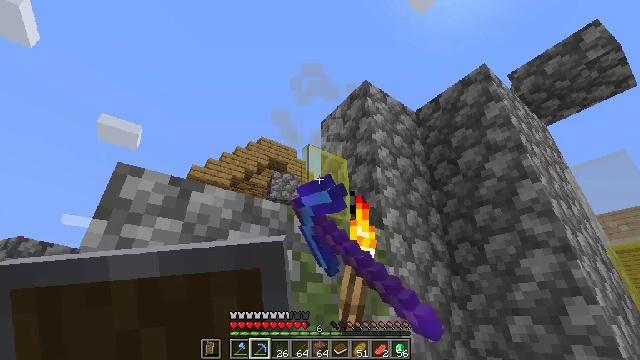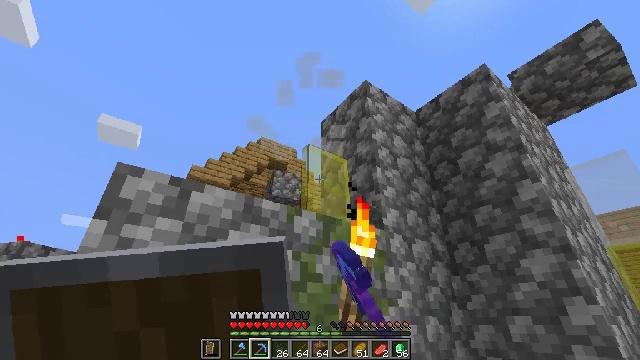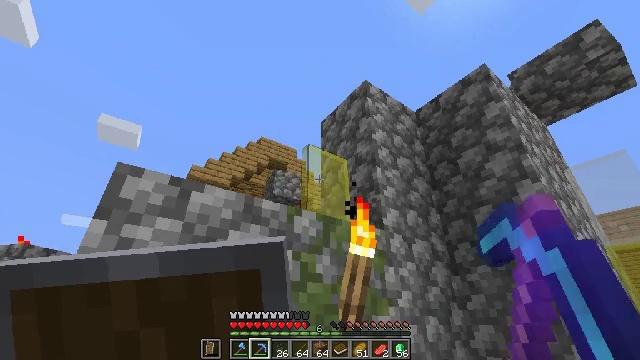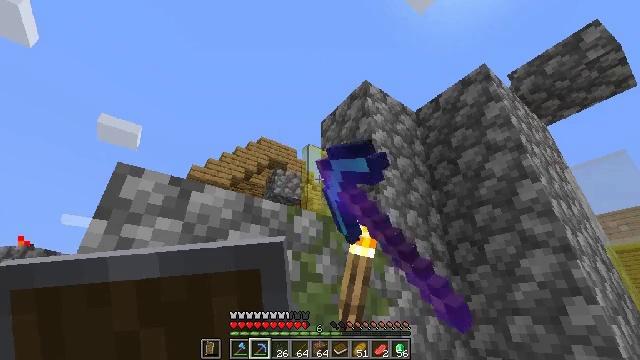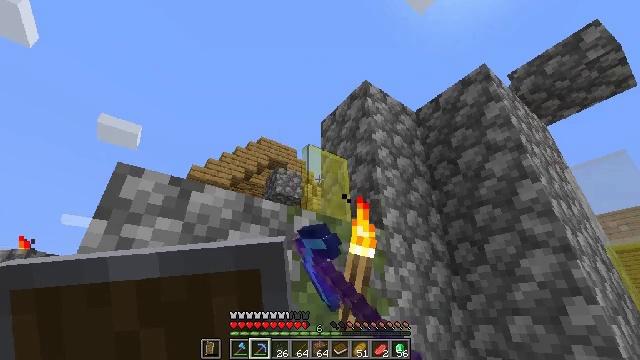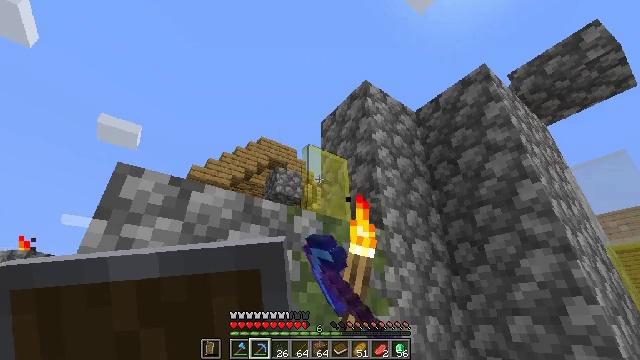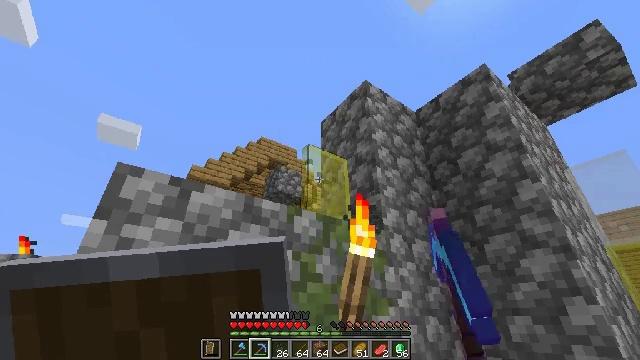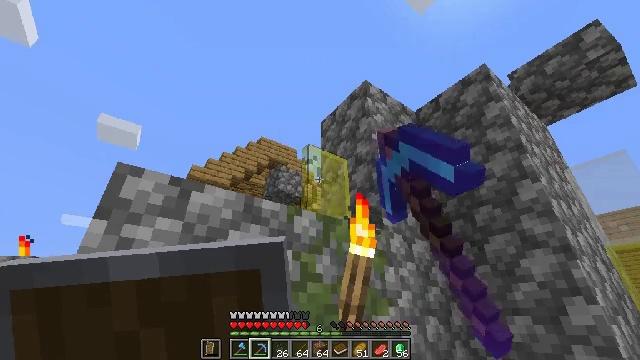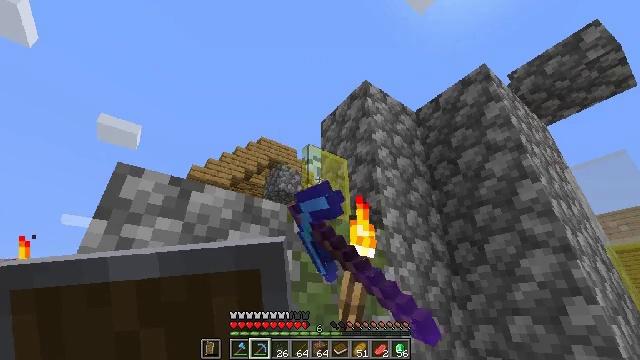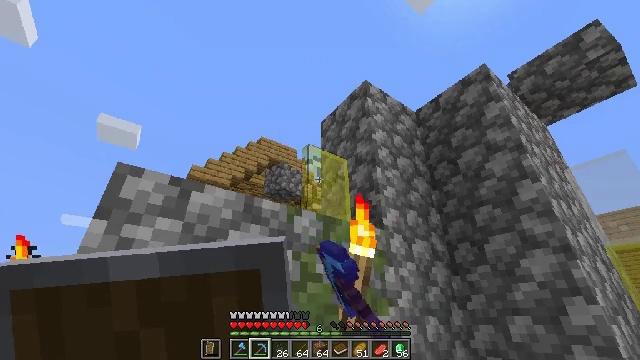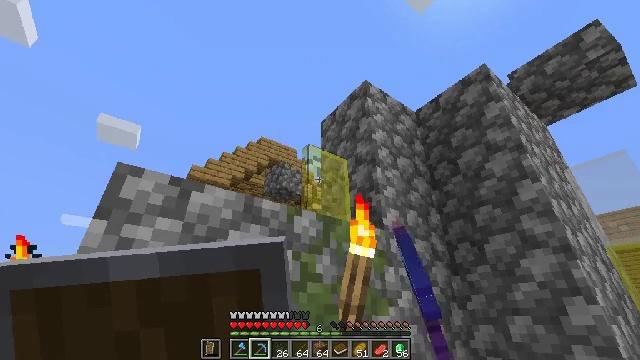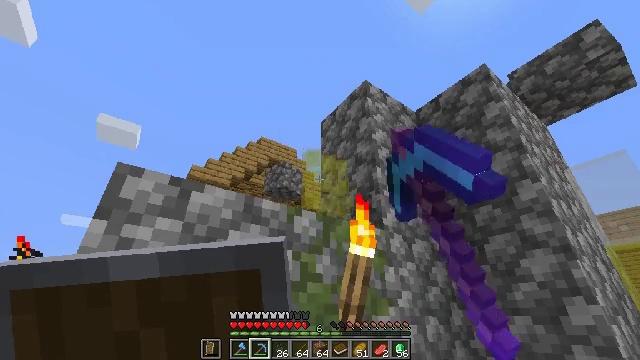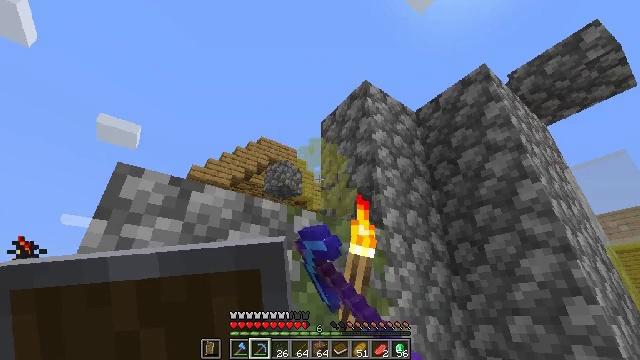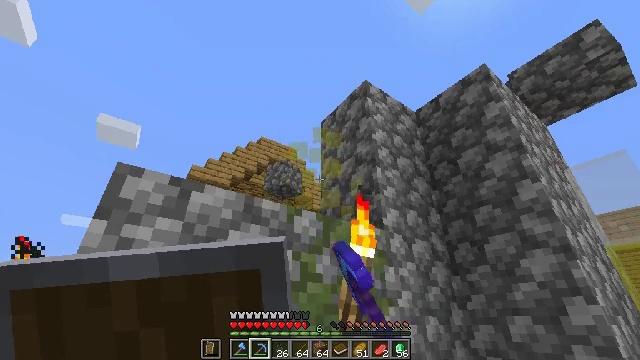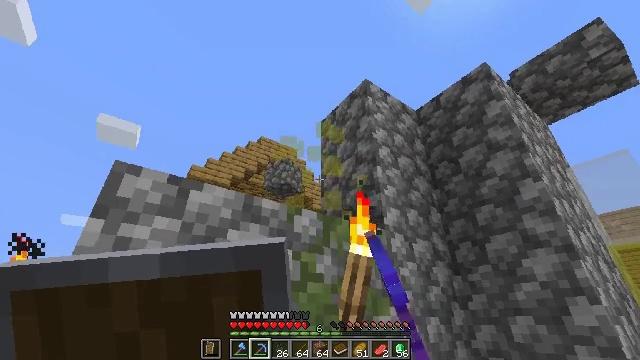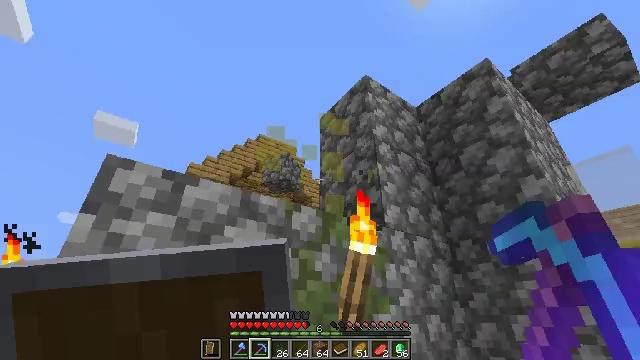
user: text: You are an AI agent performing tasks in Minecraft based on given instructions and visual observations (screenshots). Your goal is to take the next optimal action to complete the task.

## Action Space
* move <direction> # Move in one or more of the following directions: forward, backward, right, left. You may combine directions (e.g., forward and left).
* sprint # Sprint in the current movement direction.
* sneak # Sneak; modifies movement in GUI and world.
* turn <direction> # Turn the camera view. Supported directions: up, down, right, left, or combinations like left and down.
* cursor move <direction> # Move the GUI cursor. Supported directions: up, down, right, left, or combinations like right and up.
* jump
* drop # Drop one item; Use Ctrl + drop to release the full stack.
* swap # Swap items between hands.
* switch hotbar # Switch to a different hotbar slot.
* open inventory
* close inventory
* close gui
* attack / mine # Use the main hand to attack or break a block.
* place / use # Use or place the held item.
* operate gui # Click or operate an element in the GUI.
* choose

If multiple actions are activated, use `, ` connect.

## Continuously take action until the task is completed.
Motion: motion action
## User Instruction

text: Attack the yellow stained glass pane to break it.
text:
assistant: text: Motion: sneak, attack / mine
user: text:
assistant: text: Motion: sneak, attack / mine
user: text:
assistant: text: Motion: sneak, attack / mine
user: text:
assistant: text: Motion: sneak, attack / mine
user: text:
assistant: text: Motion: sneak, attack / mine
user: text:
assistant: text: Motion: sneak, attack / mine
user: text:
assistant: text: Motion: sneak, attack / mine
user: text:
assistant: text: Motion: sneak, attack / mine
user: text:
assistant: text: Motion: sneak, attack / mine
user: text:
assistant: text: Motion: sneak, attack / mine
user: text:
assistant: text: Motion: sneak, attack / mine
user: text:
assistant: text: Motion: sneak, attack / mine
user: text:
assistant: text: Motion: sneak, attack / mine
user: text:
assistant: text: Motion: move forward, sneak, attack / mine
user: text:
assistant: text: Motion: move forward, sneak, attack / mine
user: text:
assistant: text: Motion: sneak, attack / mine